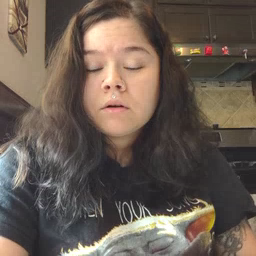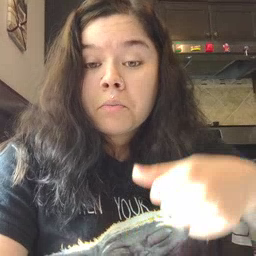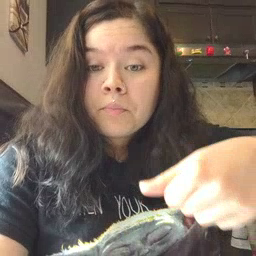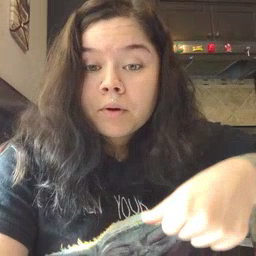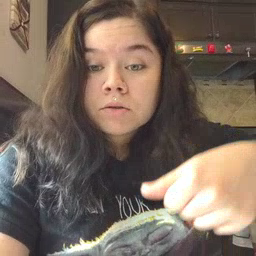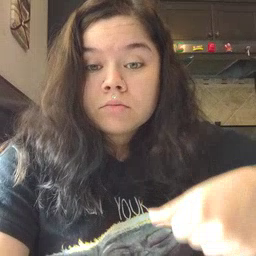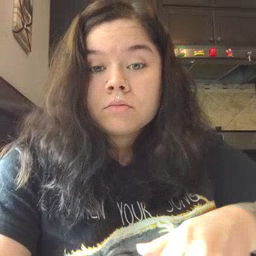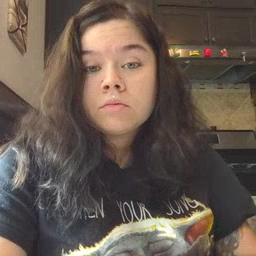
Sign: puzzle